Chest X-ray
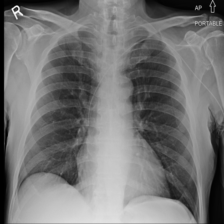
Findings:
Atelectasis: negative
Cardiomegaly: negative
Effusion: negative
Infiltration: negative
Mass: negative
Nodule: negative
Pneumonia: negative
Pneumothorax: negative
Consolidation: negative
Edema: negative
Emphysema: negative
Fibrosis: negative
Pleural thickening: negative
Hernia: negative